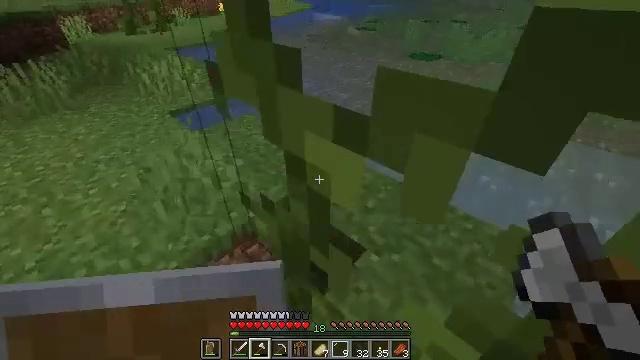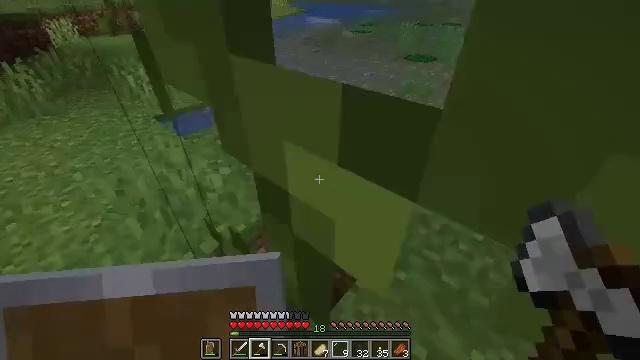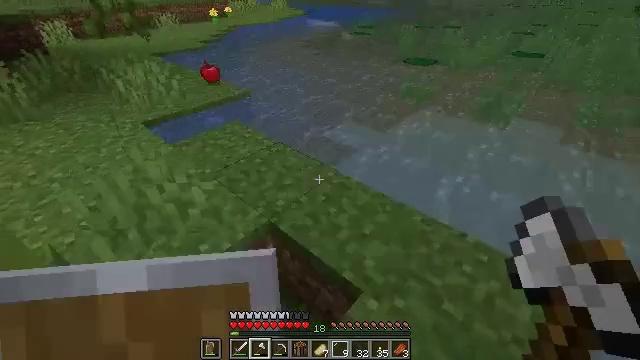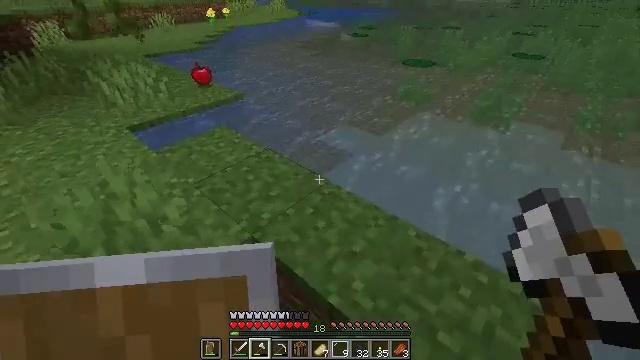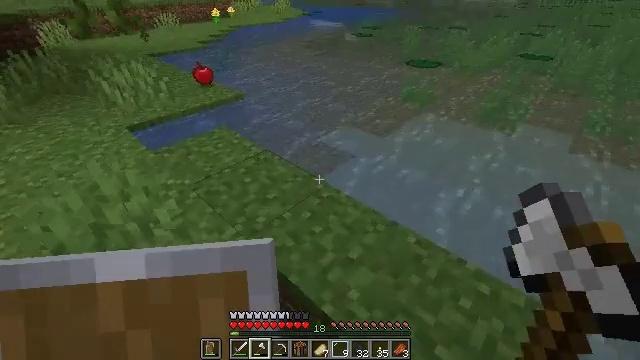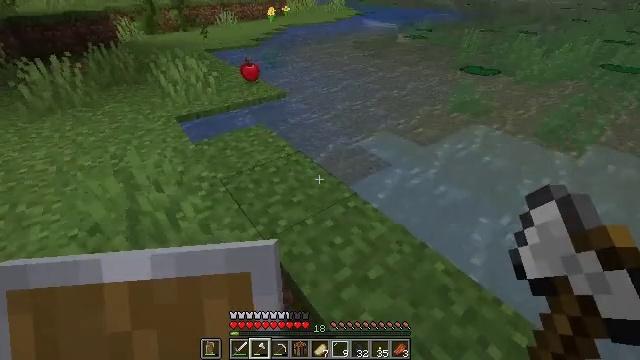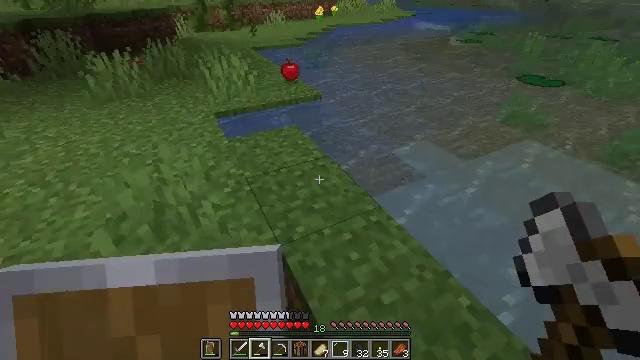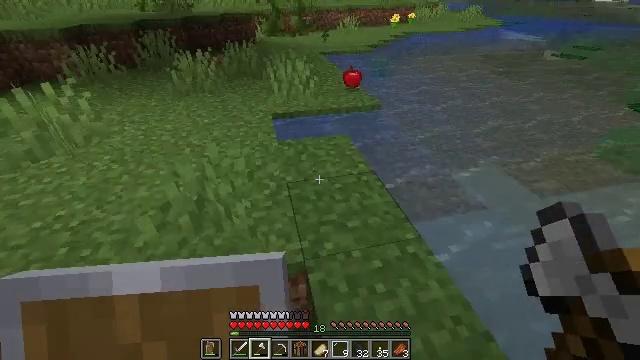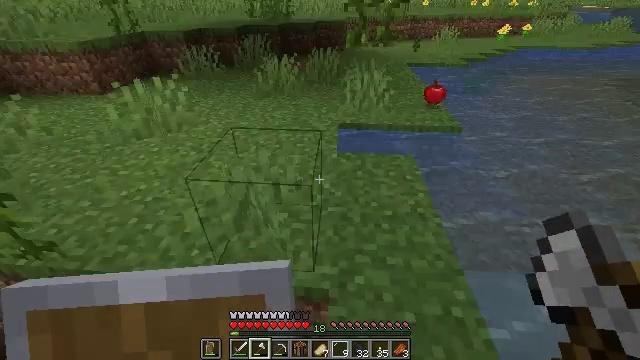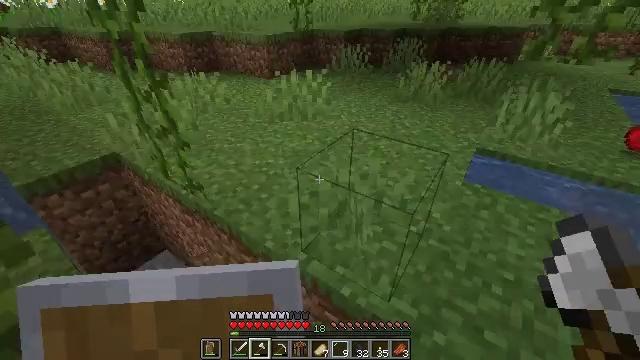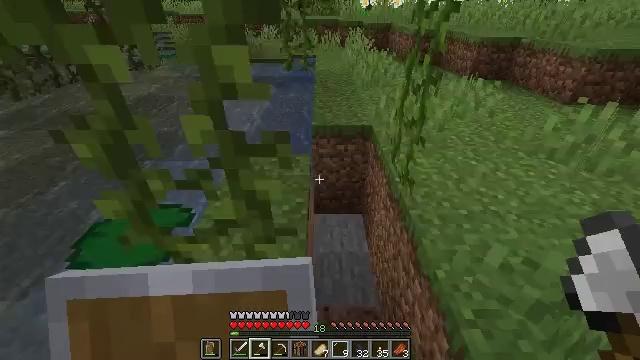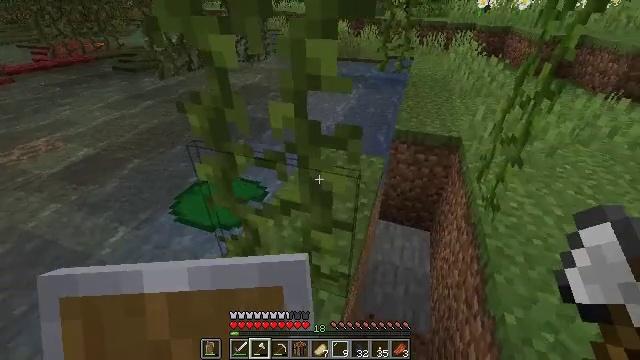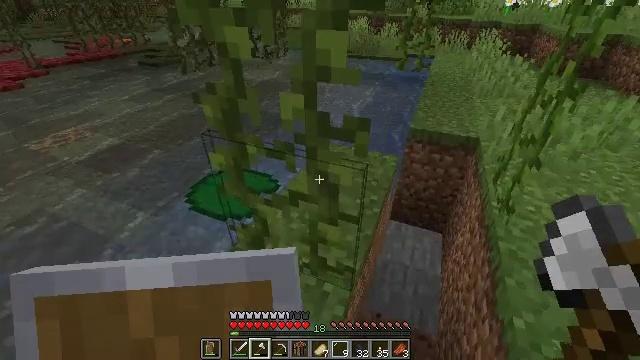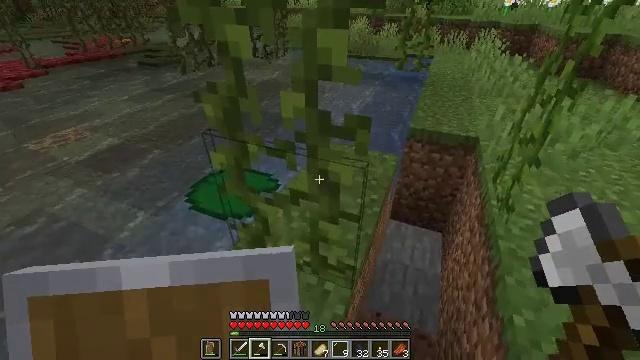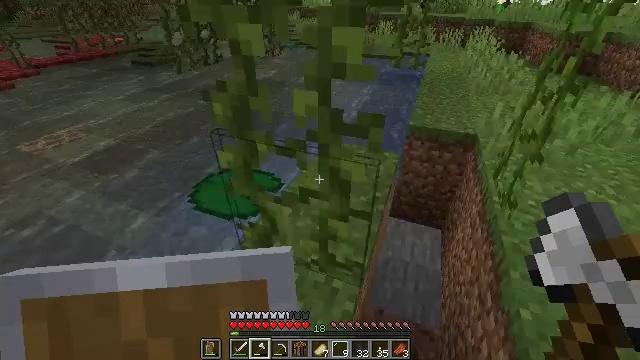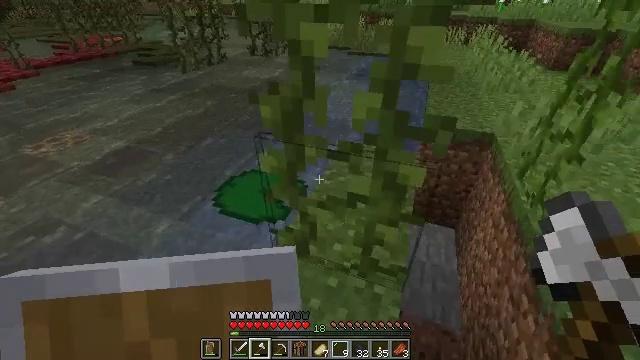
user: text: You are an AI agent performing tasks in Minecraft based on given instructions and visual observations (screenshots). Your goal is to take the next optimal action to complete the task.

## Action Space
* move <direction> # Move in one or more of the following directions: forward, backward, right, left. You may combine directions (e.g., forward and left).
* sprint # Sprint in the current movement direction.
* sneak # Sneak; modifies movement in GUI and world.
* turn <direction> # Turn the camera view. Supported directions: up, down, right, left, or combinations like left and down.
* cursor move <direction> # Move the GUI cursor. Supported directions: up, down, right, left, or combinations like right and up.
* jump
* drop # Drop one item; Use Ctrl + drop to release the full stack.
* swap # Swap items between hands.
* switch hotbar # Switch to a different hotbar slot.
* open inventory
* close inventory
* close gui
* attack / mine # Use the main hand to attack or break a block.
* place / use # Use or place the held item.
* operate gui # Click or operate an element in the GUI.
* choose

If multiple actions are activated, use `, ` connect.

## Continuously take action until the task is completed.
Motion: motion action
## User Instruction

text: Collect a lily pad from a pond.
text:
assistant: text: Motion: move forward and move right, turn right
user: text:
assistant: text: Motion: move forward and move right
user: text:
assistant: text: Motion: move forward and move right
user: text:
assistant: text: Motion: move forward and move right, turn left
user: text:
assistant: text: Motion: move forward and move right, turn left
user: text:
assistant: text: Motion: move forward and move right, turn left
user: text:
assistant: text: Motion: move forward and move right, turn left
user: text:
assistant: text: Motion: move forward and move right, turn left and up
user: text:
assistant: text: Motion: move forward, turn left
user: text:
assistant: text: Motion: turn left
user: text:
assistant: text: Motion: turn left
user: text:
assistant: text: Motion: turn left
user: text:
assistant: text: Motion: move left
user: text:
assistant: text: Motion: move left, turn right
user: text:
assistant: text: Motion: move forward and move left
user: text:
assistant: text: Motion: move forward
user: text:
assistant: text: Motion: move forward, turn left and down
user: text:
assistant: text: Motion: turn left and down
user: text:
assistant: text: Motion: turn left
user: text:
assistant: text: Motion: no_op
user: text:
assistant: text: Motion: turn left and down
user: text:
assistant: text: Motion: turn left and down, attack / mine
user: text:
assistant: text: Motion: attack / mine
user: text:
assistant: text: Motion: attack / mine
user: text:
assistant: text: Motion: move forward
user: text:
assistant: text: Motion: move forward
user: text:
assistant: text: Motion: move forward
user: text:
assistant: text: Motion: move forward and move left
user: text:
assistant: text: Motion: move forward and move left, turn right and down
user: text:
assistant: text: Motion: move forward and move left, turn right and down